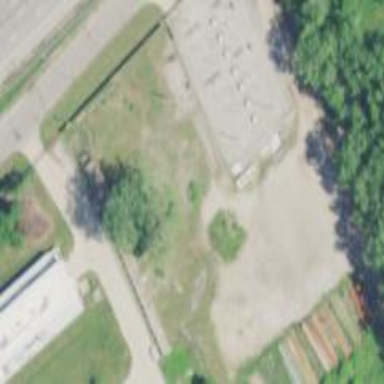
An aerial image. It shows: Power substation.